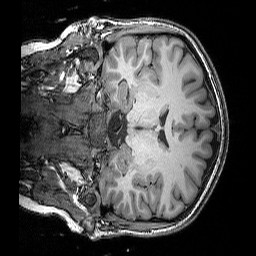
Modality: T1w
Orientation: coronal
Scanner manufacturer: siemens
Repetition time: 2.25 s
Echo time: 0.00418 s